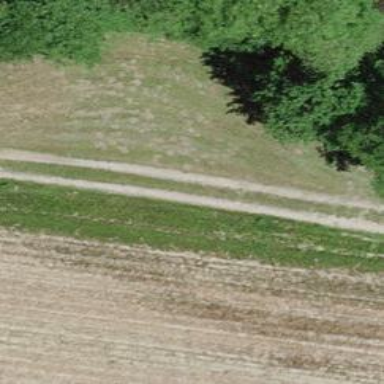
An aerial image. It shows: Unpaved track road.